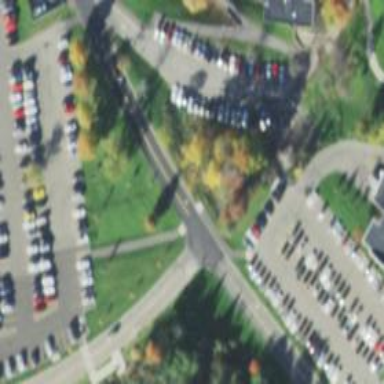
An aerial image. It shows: Marked crossing on footway.